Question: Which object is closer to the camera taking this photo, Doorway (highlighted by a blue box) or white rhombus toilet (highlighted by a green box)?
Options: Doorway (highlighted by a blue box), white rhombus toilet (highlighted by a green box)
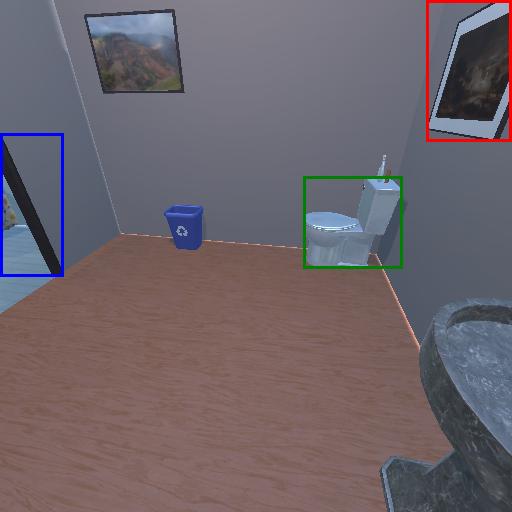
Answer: Doorway (highlighted by a blue box)